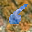
Label: 6